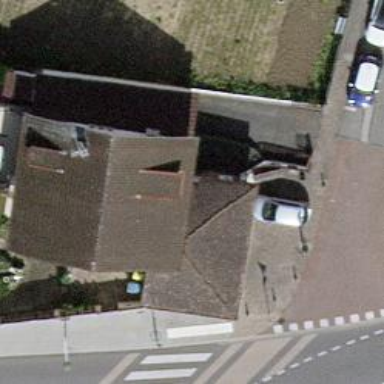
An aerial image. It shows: House with gabled roof. The roof extends across the building.